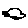
Label: car